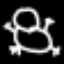
Label: frog